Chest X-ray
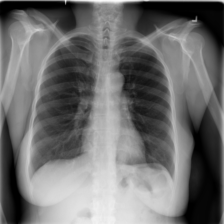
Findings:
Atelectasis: negative
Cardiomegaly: negative
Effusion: negative
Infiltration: negative
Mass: negative
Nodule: negative
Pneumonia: negative
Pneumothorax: negative
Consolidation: negative
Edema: negative
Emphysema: negative
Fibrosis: negative
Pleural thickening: negative
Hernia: negative